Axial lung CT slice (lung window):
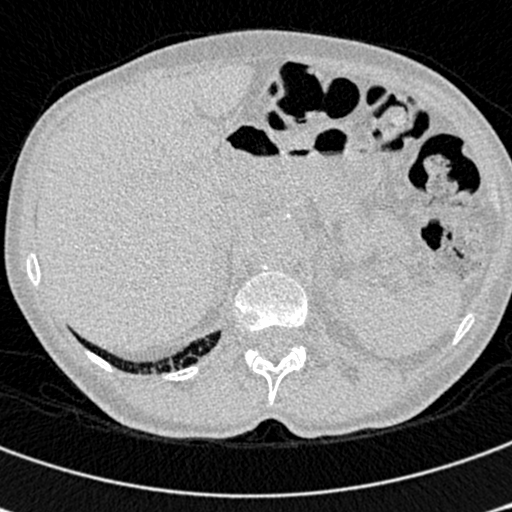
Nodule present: no